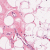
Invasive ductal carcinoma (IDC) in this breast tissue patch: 0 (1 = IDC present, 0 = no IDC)